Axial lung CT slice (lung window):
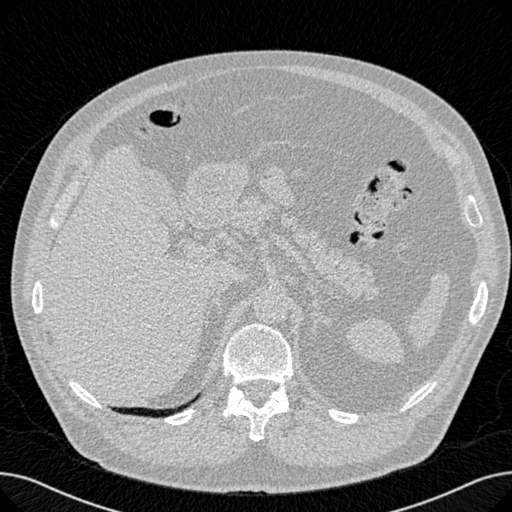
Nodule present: no